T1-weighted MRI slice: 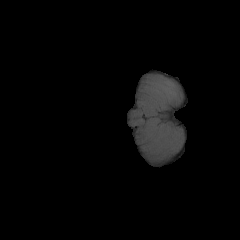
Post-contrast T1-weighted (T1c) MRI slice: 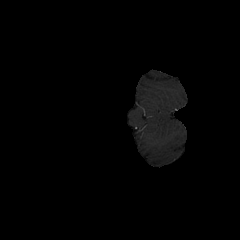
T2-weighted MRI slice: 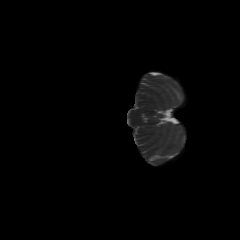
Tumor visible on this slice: no